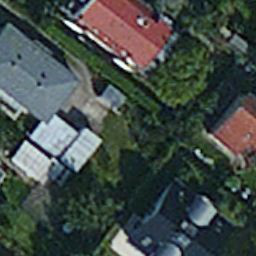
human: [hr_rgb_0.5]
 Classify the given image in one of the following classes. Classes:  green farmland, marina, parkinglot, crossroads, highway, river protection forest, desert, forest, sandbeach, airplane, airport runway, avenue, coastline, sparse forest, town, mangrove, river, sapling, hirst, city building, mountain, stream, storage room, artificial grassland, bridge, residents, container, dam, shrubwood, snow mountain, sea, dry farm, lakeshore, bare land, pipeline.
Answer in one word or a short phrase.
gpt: residents